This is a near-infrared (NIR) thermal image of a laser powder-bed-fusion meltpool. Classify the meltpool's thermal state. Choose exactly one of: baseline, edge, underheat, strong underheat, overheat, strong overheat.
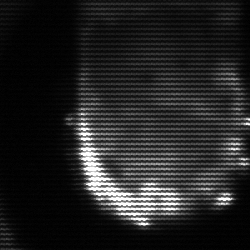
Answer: baseline